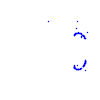
Particle: proton